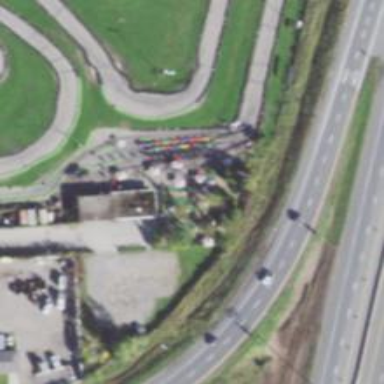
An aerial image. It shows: Karting raceway for sports enthusiasts.